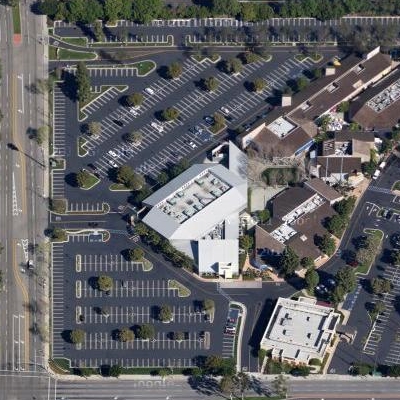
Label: gParking